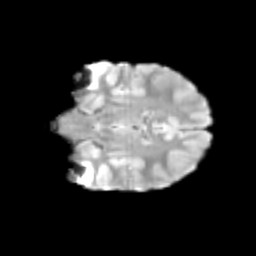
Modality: T2w
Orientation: coronal
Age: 10
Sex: male
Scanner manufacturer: siemens
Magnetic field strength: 3 T
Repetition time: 3.8 s
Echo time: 0.07 s